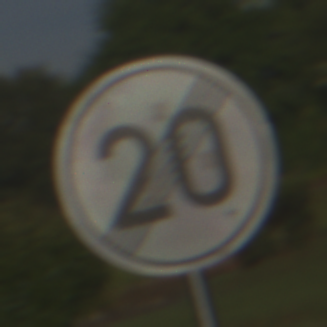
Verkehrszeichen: EndeGeschwindigkeit20
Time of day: SunriseSunset
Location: Outdoor (Suburban)
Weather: PartlyCloudy
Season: NotSpecified
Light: Natural